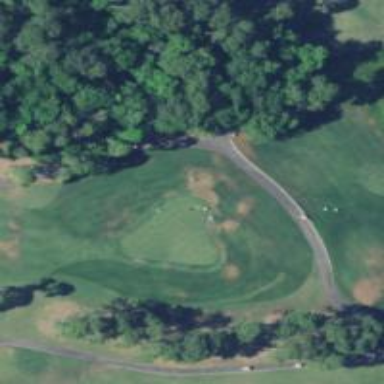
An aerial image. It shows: Path designated for golf carts.